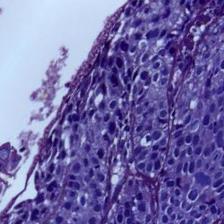
Diagnosis: OSCC